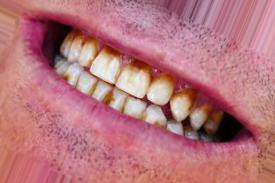
Condition: Tooth Discoloration